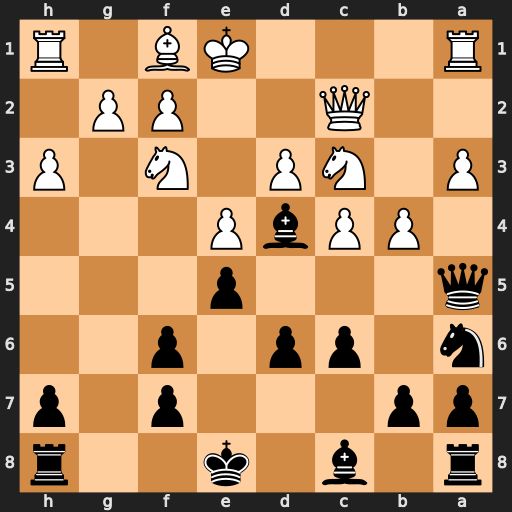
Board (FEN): r1b1k2r/pp3p1p/n1pp1p2/q3p3/1PPbP3/P1NP1N1P/2Q2PP1/R3KB1R
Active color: b
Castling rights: KQkq
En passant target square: -
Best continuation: Nxb4 axb4 Qxa1+